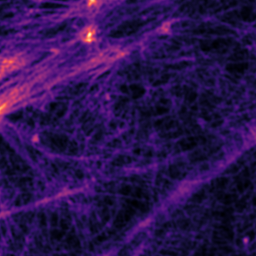
Label: Super-resolution F-actin image